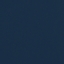
Land use / land cover class: SeaLake